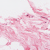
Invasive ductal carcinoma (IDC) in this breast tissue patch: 0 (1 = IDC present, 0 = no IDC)